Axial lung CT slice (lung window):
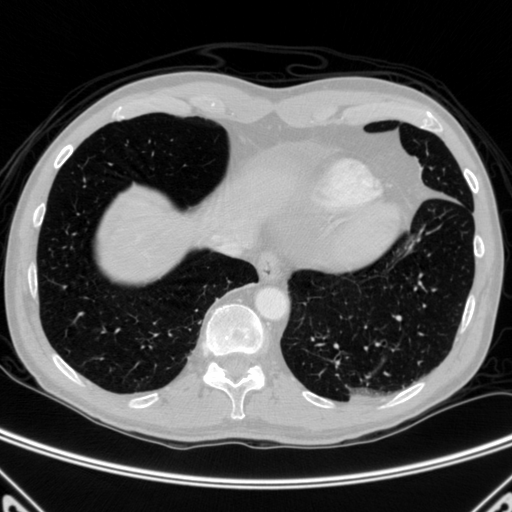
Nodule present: no